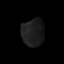
Tissue: lung
Cell type: Epithelial cells
Senescence score: 0.2398
Nuclear area (px): 607
Mean DAPI intensity: 29.117